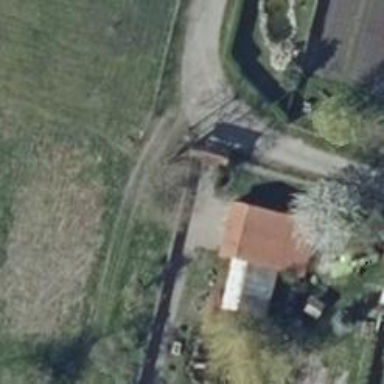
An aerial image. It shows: Driveway.